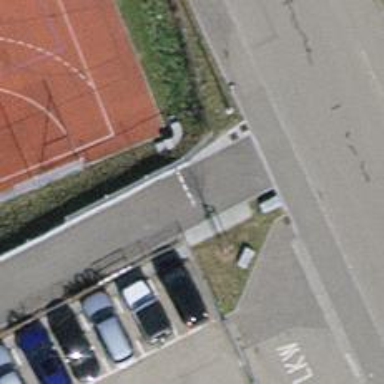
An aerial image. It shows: Double cycle barrier.